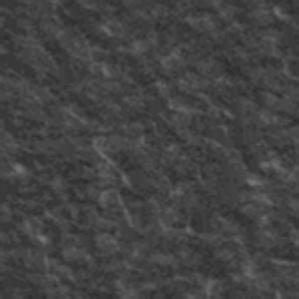
Label: frost